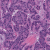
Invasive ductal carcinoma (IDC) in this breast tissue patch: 1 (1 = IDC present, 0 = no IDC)